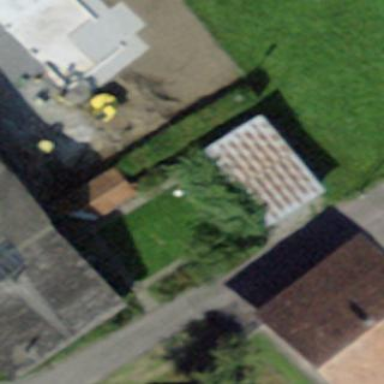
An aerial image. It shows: View of roof of building.